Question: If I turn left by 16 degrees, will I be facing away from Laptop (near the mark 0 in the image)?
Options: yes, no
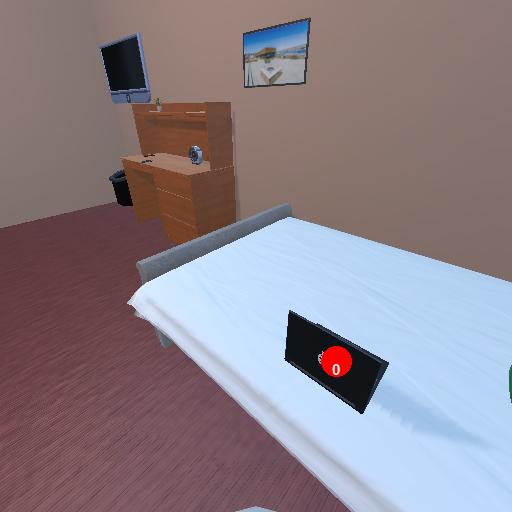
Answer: yes